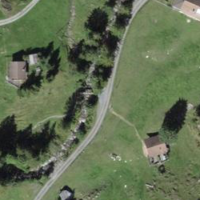
EUNIS habitat code: 23
Species observed at this site:
Pachytodes cerambyciformis
Plantago media
Zootoca vivipara